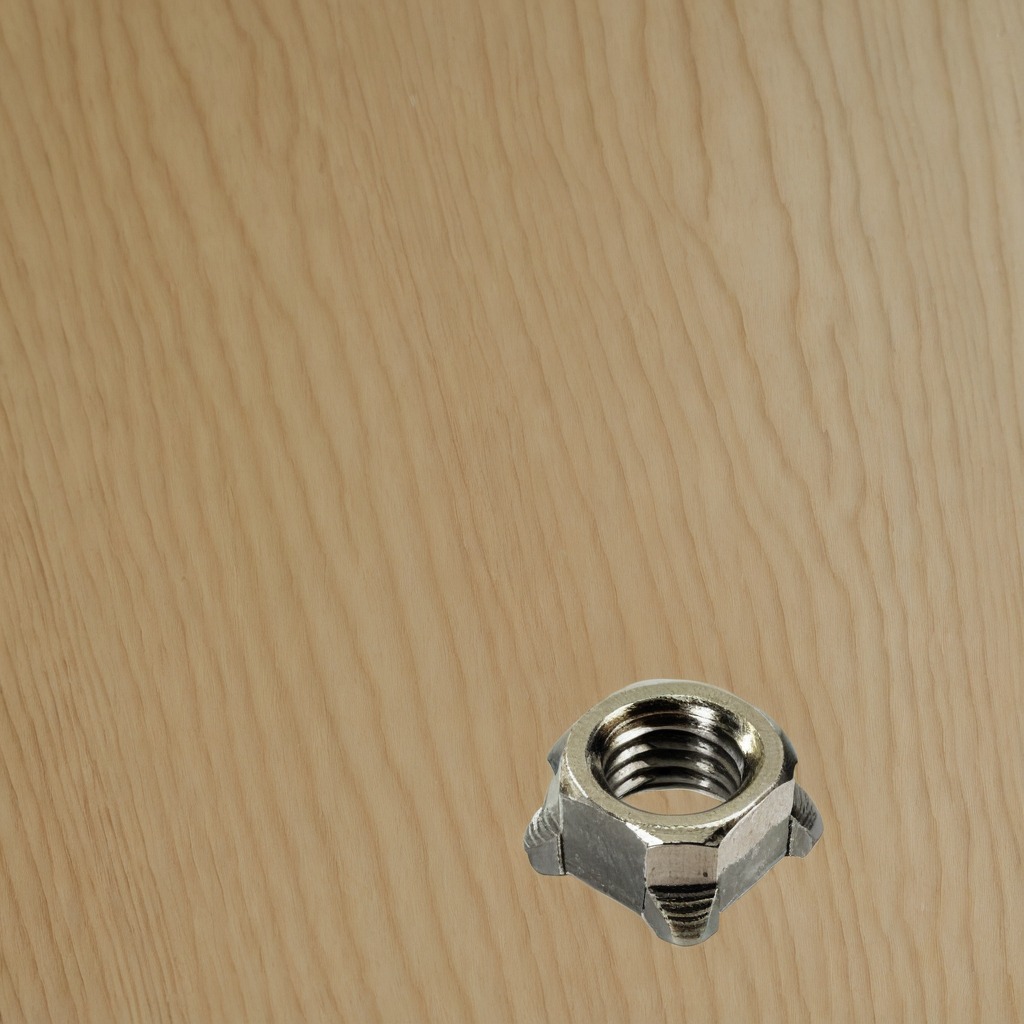
A metal nut is lying on a plywood surface in a paint workshop lit by afternoon window light.